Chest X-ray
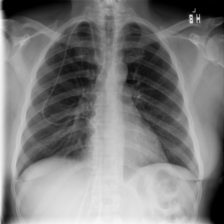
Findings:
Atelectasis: negative
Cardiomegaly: negative
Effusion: negative
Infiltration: negative
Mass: negative
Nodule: negative
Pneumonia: negative
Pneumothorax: negative
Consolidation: negative
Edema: negative
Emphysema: negative
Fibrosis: negative
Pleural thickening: negative
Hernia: negative